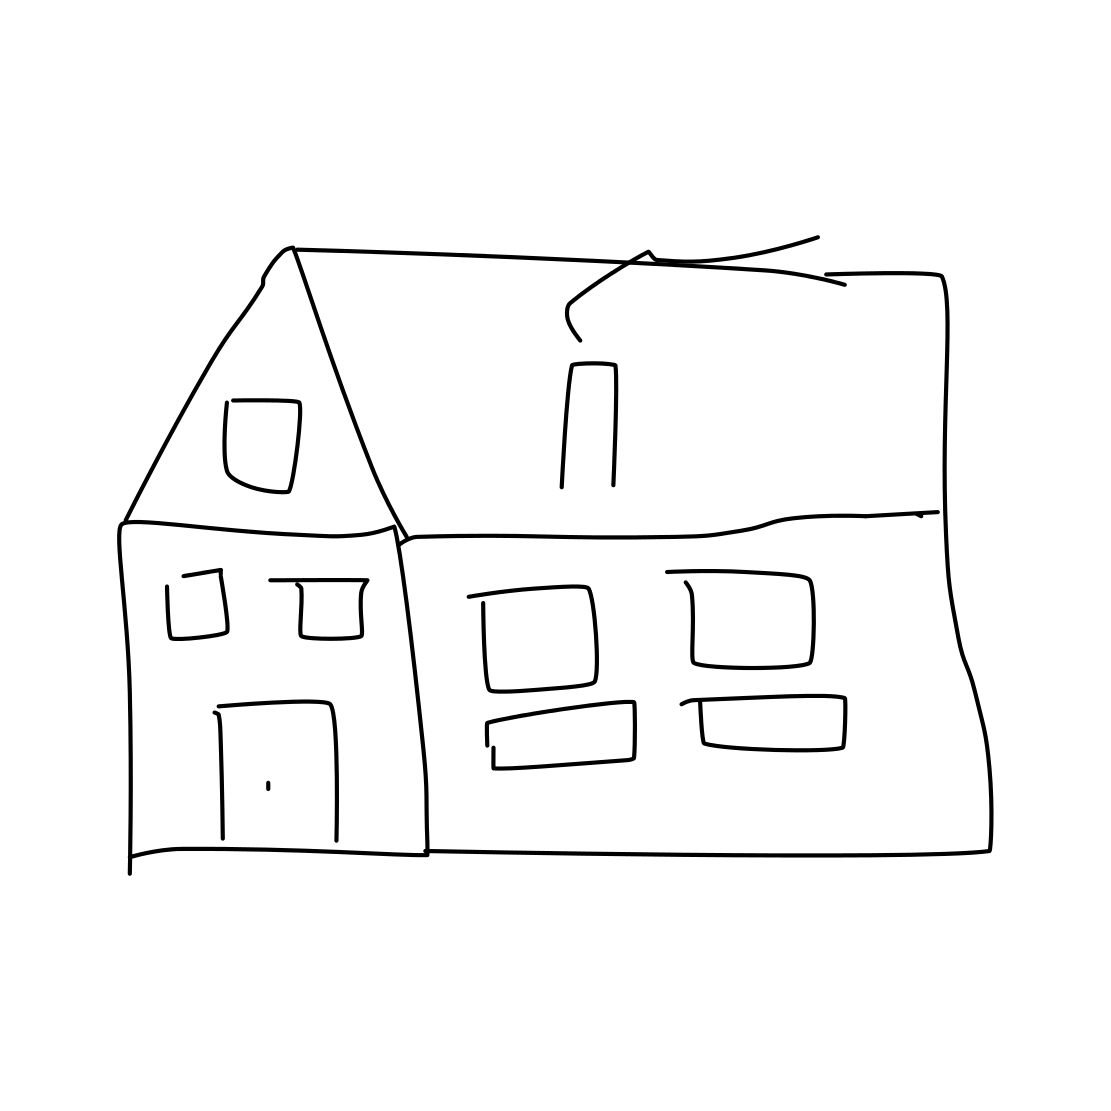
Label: house